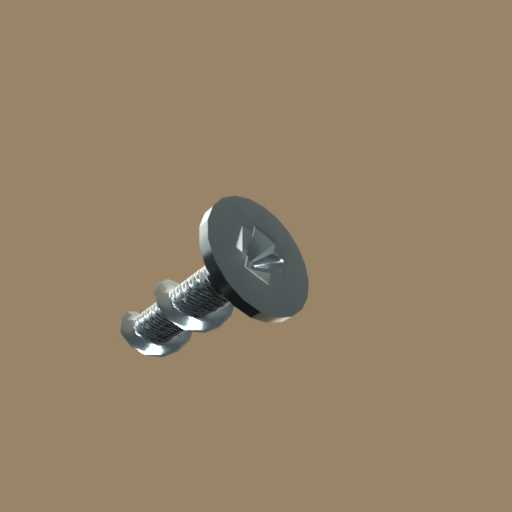
Label: screw